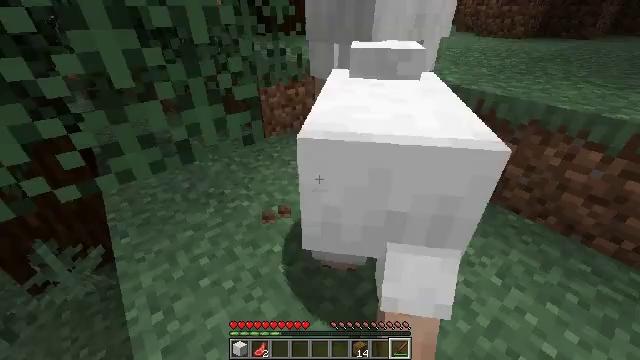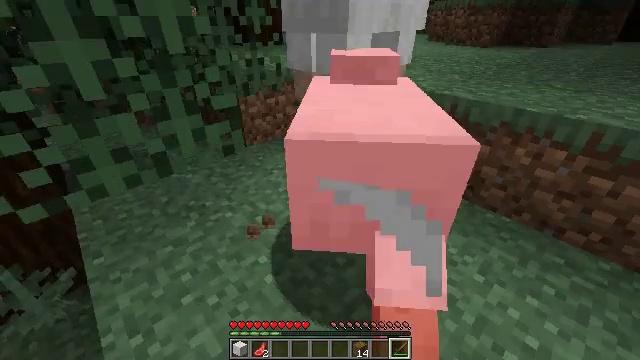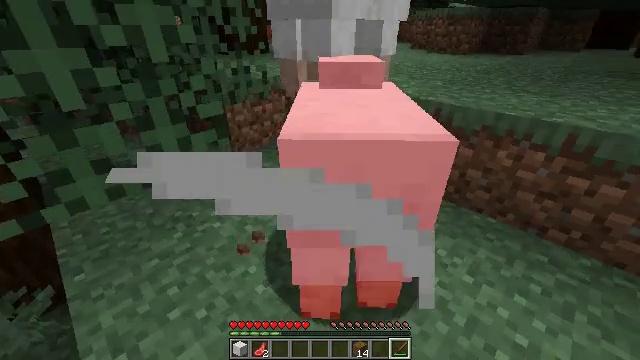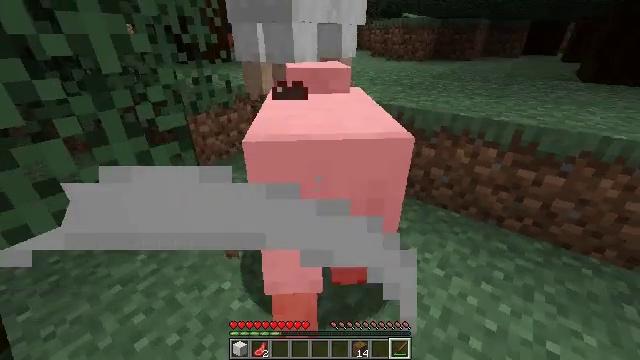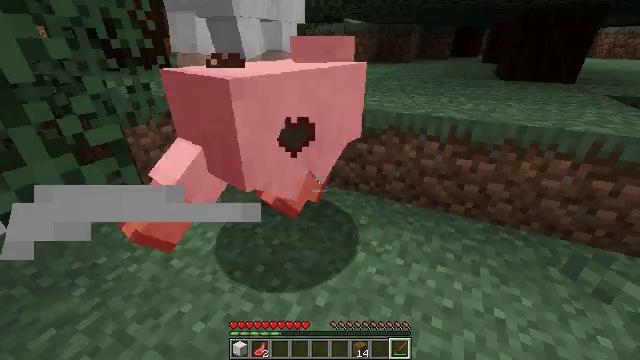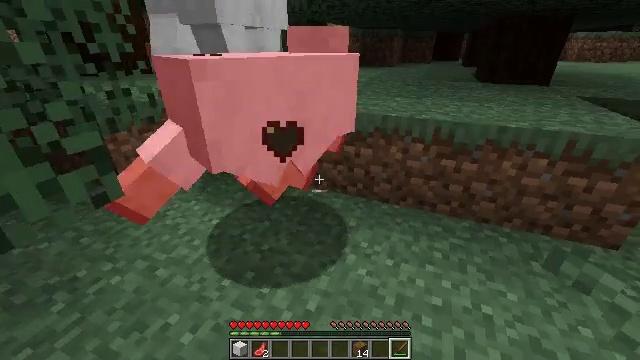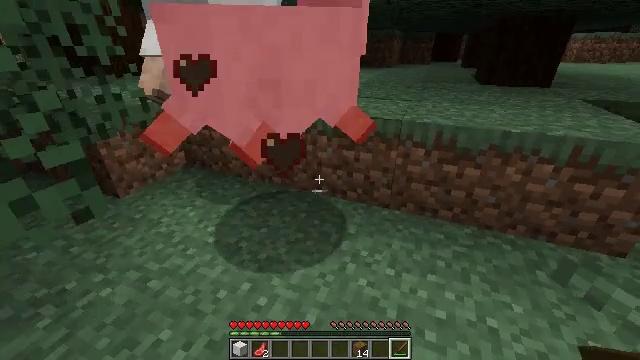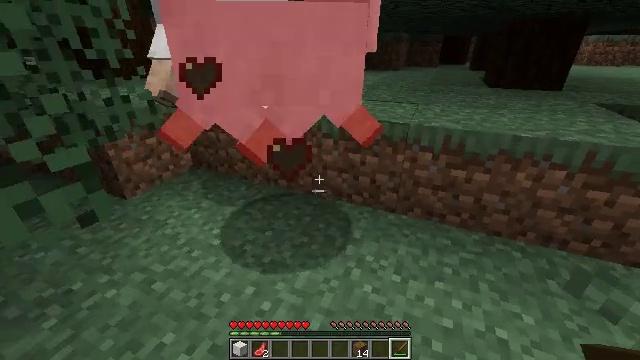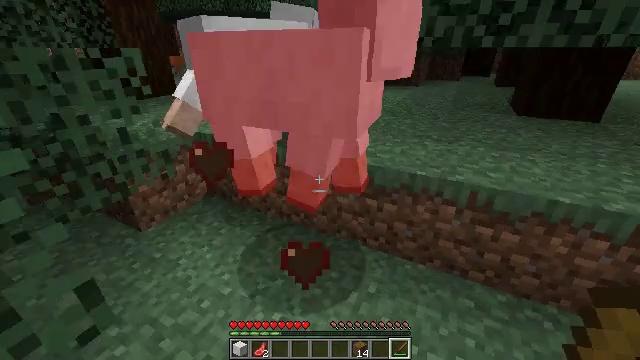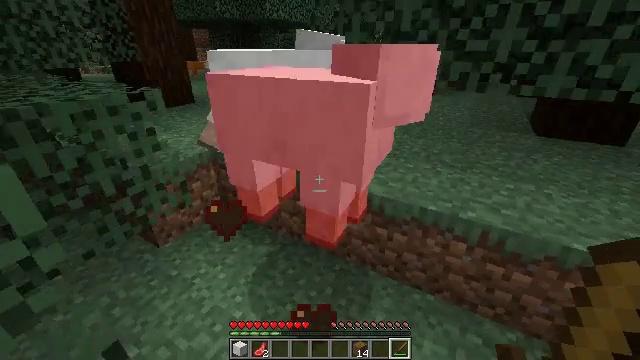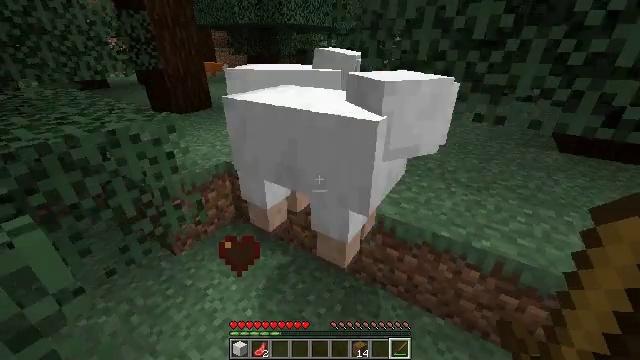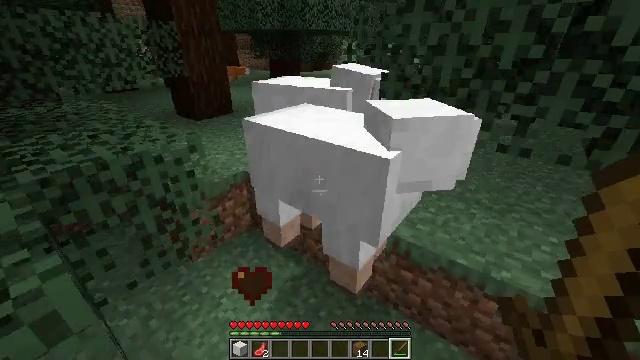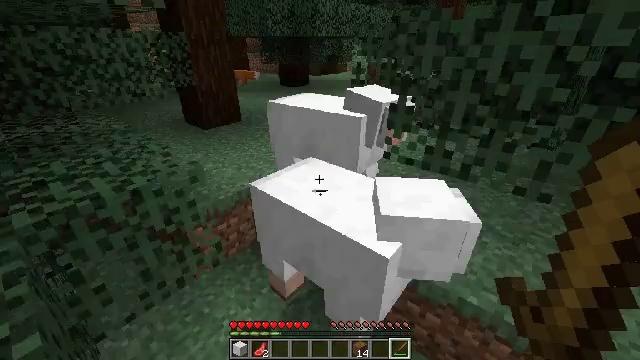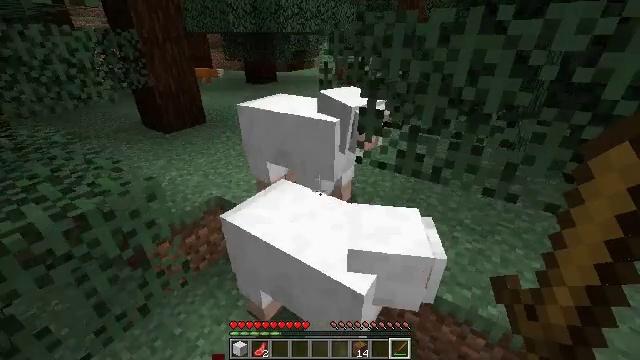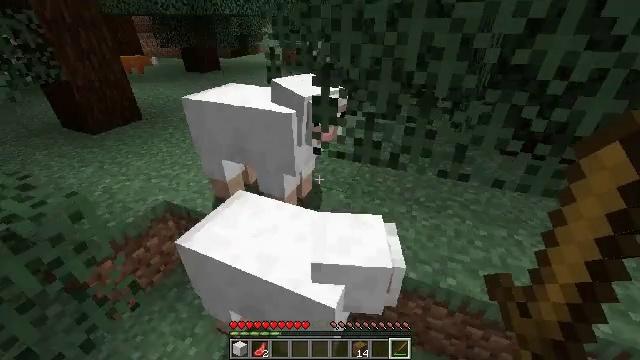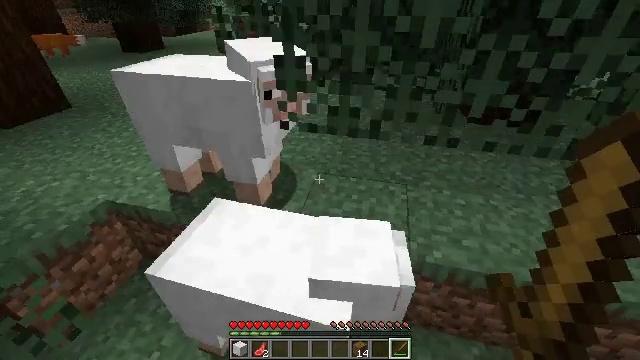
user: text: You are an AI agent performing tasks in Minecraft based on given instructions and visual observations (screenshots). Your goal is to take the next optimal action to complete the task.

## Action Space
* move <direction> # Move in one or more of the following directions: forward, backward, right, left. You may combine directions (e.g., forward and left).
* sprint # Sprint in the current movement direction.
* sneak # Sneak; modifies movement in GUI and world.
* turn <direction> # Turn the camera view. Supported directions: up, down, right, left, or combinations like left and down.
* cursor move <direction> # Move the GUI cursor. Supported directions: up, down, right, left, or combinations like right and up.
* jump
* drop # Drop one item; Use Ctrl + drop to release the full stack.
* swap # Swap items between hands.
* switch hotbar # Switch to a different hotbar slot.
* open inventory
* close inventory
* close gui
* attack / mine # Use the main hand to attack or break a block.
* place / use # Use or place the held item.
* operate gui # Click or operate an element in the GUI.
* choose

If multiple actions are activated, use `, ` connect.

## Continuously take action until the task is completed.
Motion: motion action
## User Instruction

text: Combat the sheep.
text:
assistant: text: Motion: turn right and up
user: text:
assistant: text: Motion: turn right and up
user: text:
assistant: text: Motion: turn right and up
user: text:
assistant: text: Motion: turn right
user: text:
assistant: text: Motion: turn right
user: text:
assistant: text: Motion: move forward
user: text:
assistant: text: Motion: move forward, turn left
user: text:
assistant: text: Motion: move forward, turn left, jump
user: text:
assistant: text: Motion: move forward, turn left, jump
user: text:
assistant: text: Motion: move forward, turn left, jump
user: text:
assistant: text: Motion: move forward, turn left, jump
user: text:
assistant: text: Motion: move forward, turn left, jump
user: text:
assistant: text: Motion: move forward, turn right
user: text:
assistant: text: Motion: turn right and down
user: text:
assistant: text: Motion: turn right and down
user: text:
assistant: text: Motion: turn right, attack / mine
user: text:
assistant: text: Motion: attack / mine
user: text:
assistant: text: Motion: attack / mine
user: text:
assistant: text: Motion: turn left and down
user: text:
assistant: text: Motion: turn left and down
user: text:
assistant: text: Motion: turn left and down
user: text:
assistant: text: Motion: turn left
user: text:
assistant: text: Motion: no_op
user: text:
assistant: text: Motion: no_op
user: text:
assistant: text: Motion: no_op
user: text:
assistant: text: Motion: turn right
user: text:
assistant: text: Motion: turn right and up
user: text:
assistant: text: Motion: turn right and up
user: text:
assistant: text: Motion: turn right and up
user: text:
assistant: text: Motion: turn right and up